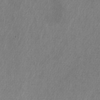
Label: not_dusty